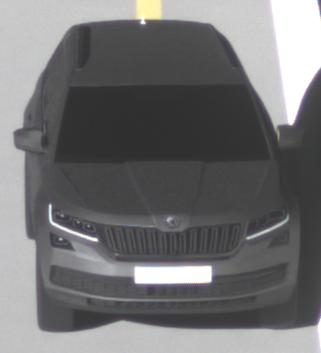
Make: Skoda
Model: Kodiaq 1.4 TSI
Detailed model: Kodiaq
Model produced from: 2017/03
Model produced until: 2018/05
Doors: 5
Color: gray
Road condition: dry road
Daytime: morning or afternoon
Contrast: high contrast